A scalogram (wavelet time-scale view) of one vibration snapshot from a rotating machine is shown. Determine the machine's mechanical condition. Answer with exactly one of: normal, misalignment, unbalance, looseness.
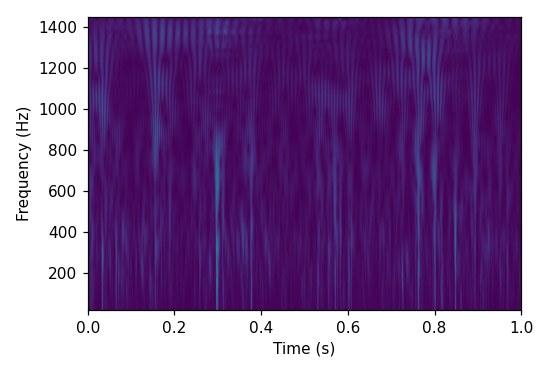
Answer: normal